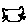
Label: cat